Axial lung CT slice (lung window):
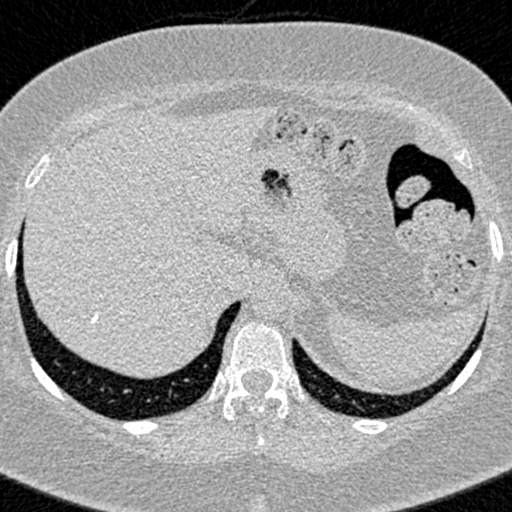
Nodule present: no